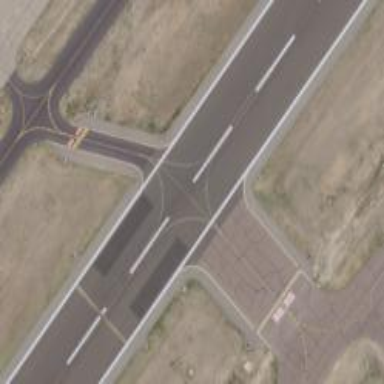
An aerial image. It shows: Image of taxiway at airport.